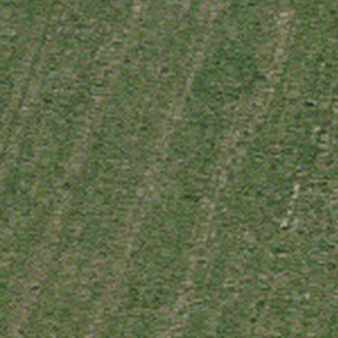
Label: other